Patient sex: F
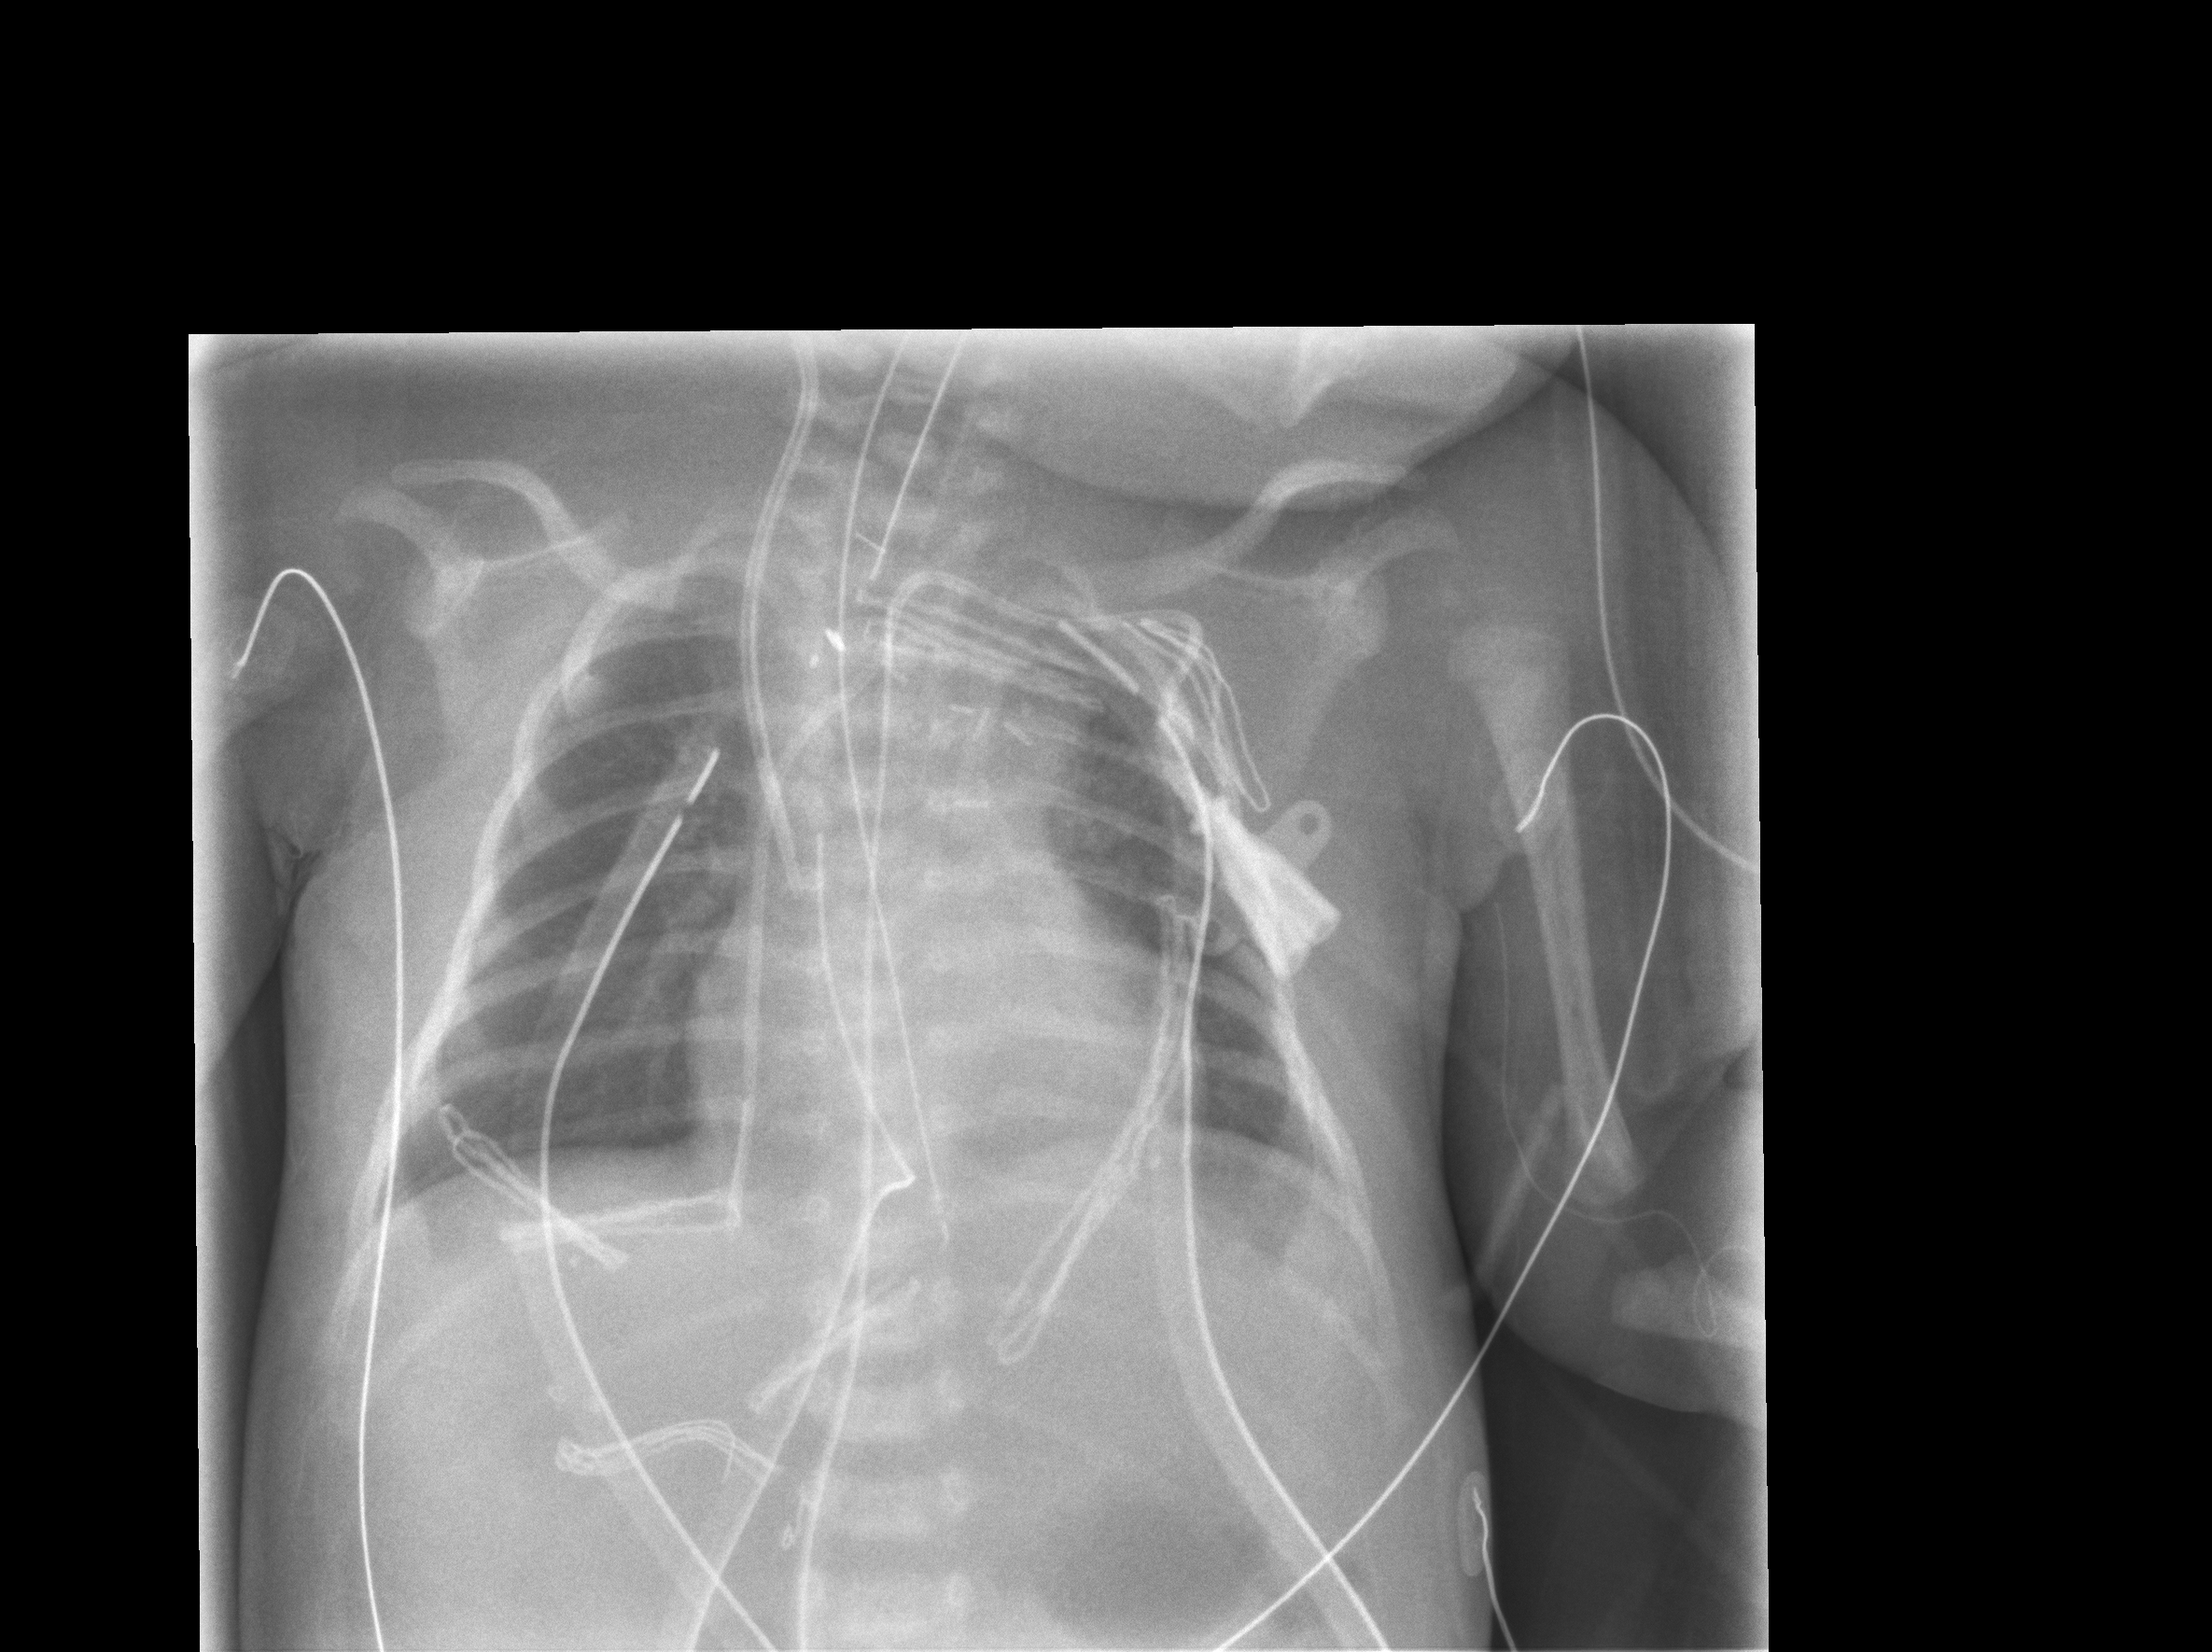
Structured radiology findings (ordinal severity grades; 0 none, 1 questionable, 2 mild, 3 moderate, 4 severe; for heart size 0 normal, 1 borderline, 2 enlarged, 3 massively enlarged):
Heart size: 1
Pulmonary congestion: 0
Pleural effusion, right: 0
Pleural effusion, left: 2
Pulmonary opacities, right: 0
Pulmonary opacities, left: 0
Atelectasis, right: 2
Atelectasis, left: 2